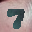
Label: 7